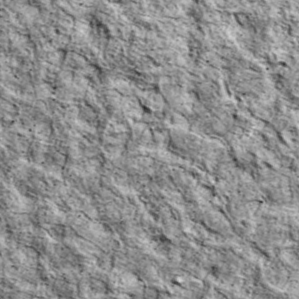
Label: non_frost